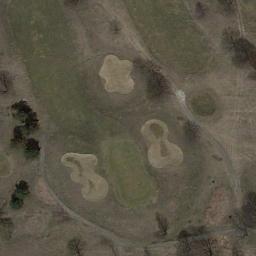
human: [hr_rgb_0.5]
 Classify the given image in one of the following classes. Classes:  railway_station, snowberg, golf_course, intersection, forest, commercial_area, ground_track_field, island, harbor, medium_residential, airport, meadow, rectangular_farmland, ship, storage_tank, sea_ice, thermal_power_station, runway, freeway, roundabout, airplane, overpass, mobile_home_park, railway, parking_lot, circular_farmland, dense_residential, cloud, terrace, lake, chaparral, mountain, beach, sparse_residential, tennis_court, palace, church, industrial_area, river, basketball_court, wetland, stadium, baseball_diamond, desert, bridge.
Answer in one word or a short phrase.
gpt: golf_course